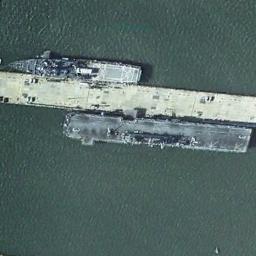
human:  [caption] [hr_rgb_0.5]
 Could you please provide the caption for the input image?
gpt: An aircraft carrier and a ship docked in a green harbor .

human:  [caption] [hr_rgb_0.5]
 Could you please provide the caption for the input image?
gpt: There are two ships in the green water on the shore .

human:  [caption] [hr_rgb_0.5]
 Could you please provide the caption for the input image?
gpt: The two ships are docked at the dock and the water is dark green .

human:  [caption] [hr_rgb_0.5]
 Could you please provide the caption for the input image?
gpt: There are two ships beside the dock .

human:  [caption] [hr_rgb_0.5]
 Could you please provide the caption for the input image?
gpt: There are two ships at the harbor .